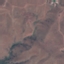
Land use / land cover class: HerbaceousVegetation